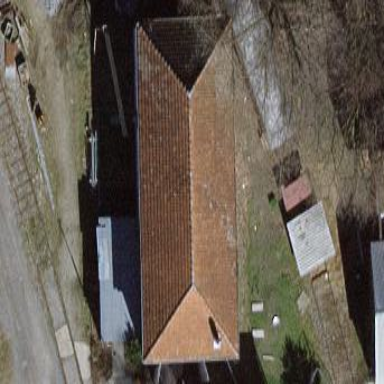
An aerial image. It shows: Simple and straightforward house.